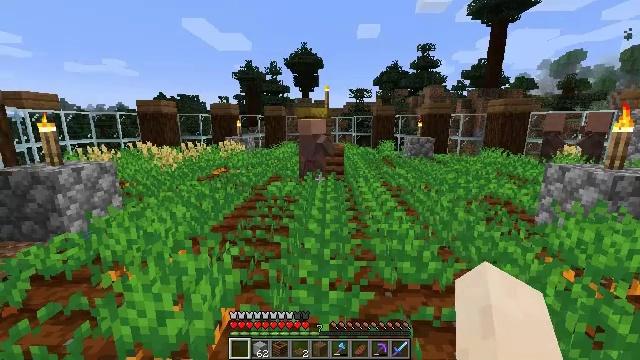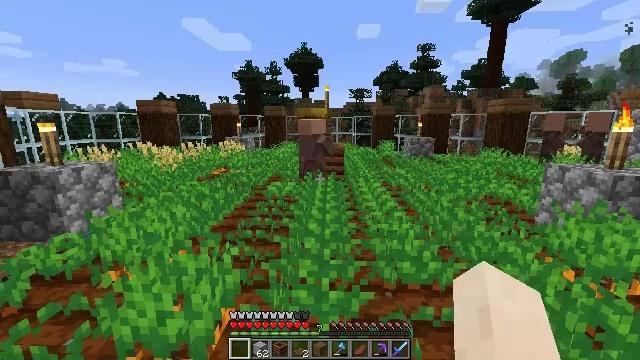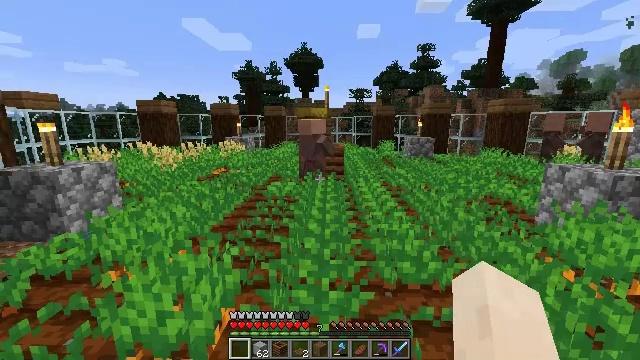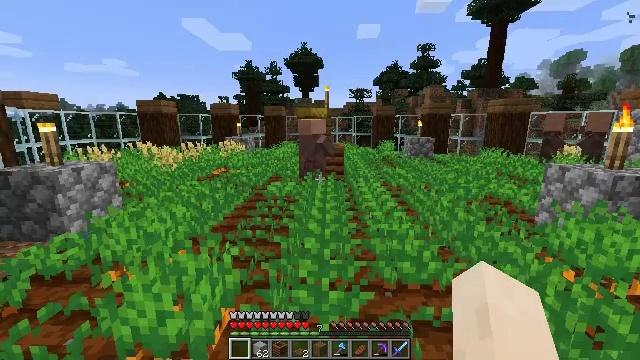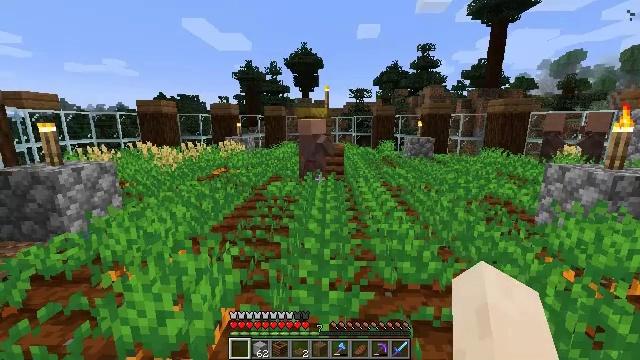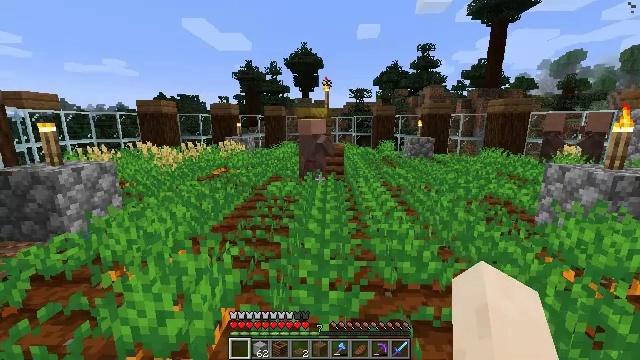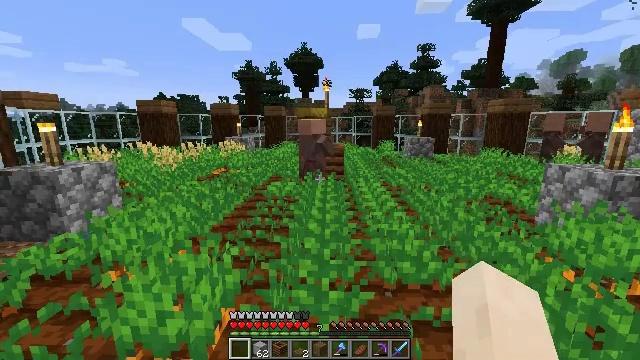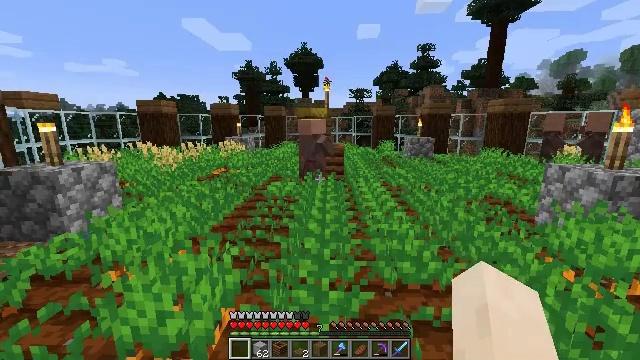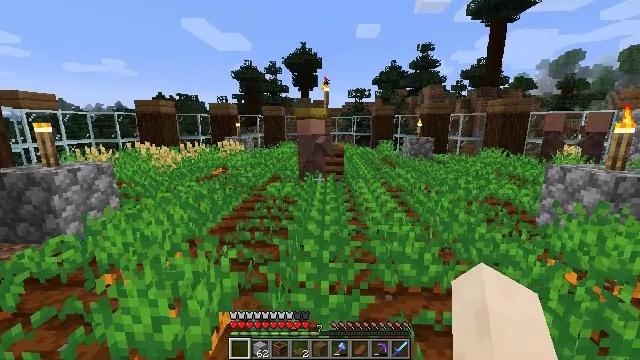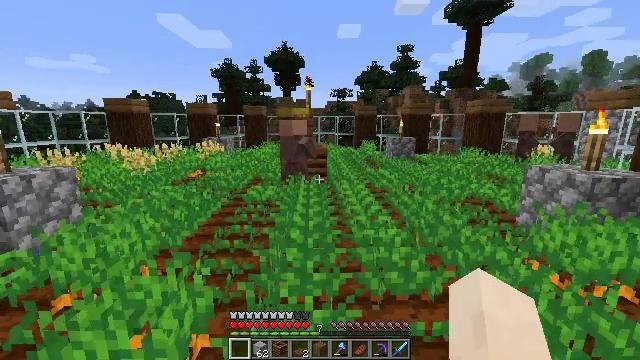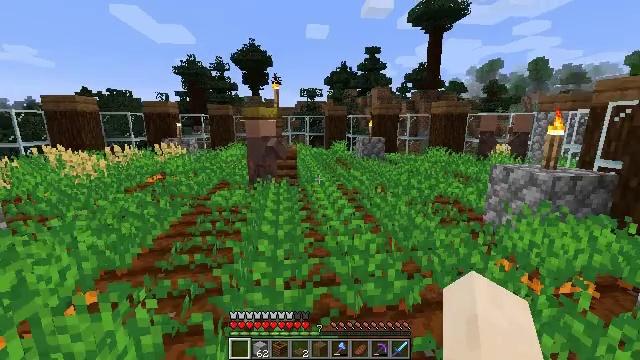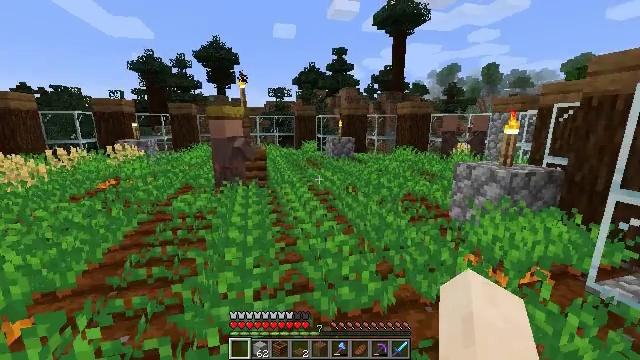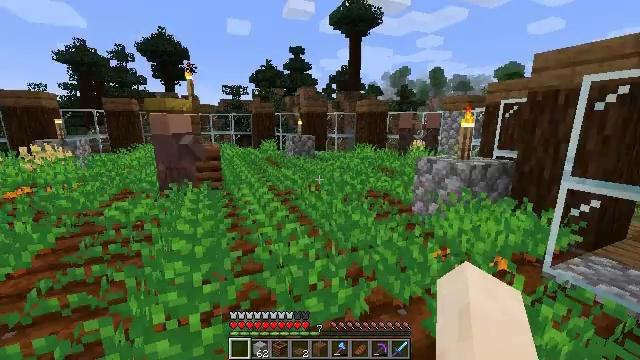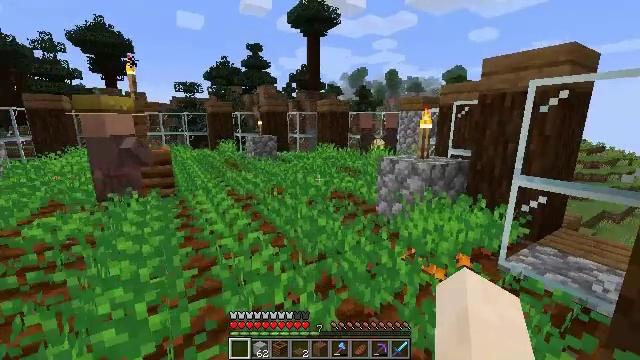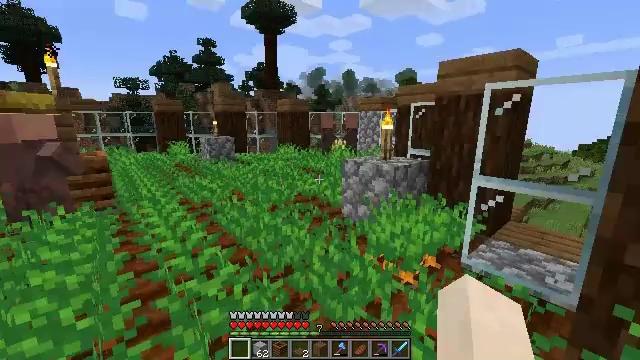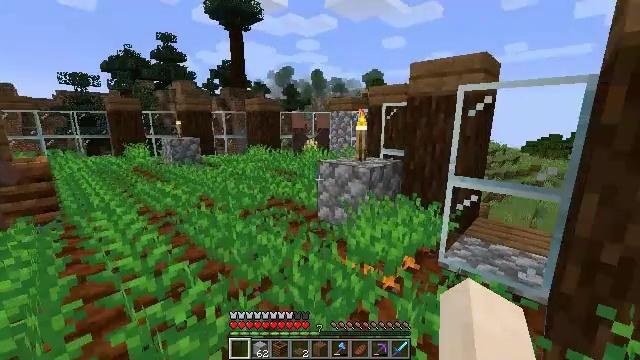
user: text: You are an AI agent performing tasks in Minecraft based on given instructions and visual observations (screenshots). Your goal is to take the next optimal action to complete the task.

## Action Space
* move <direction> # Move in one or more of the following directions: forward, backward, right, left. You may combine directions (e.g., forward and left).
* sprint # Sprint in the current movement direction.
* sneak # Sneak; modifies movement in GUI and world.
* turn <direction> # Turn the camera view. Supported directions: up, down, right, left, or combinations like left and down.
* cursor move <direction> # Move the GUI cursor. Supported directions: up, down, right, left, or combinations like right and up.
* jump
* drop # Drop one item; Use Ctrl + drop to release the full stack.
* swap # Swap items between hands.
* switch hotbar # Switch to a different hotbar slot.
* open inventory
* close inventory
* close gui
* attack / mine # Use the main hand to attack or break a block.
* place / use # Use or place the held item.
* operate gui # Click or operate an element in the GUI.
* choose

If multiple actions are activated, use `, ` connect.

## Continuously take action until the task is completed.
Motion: motion action
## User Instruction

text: Retrieve carrots by attacking the plant.
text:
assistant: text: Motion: no_op
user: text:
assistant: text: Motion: no_op
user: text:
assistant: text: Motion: no_op
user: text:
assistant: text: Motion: no_op
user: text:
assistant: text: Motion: no_op
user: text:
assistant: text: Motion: no_op
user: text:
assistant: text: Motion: no_op
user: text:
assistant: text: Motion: move forward
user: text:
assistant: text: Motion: move forward, turn right
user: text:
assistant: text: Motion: move forward, turn right
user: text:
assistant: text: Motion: move forward, turn right
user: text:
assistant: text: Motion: move forward, turn right
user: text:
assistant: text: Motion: move forward, turn right
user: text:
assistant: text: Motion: move forward, turn right
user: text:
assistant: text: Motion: move forward and move left, turn right
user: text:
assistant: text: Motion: move forward and move left, turn right
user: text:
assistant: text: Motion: move forward and move left, turn right
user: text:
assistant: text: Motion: move forward, turn right
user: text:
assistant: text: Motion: move forward, turn right
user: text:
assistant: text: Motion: move forward, turn right
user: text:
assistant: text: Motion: move forward
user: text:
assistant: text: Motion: move forward
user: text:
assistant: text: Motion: move forward
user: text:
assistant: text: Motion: move forward, turn right
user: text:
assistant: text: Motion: move forward, turn right and down
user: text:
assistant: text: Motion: move forward, turn right and down
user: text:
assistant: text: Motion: move forward, turn right
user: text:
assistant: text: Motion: move forward, jump
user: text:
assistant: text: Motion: move forward, jump
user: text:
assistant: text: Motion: move forward, jump